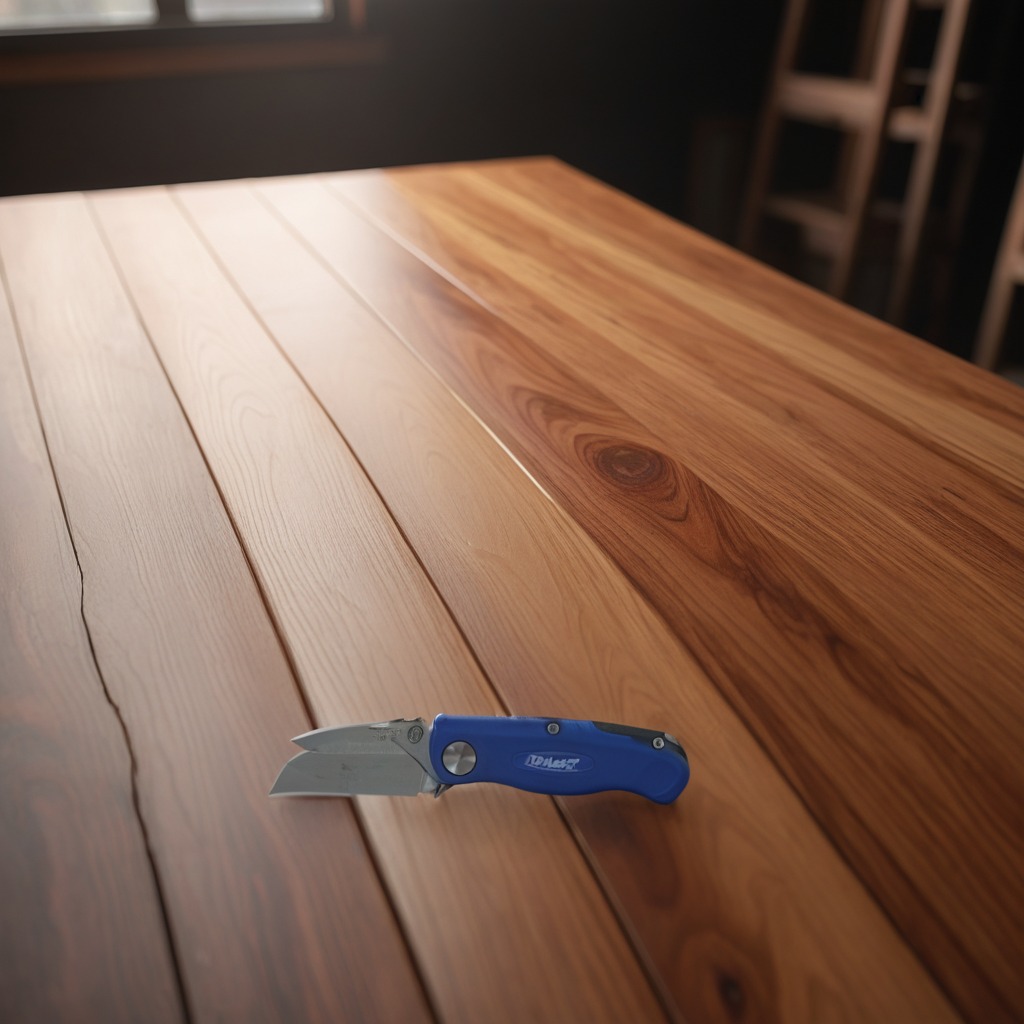
A utility knife is lying on a wooden table in a carpentry studio.